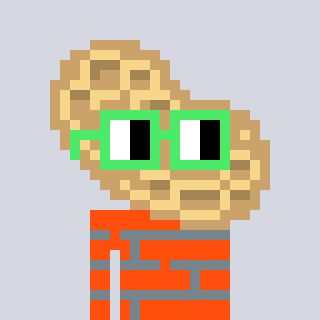
a pixel art character with square light green glasses, a peanut-shaped head and a orange-colored body on a cool background